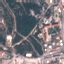
Land use / land cover: Industrial